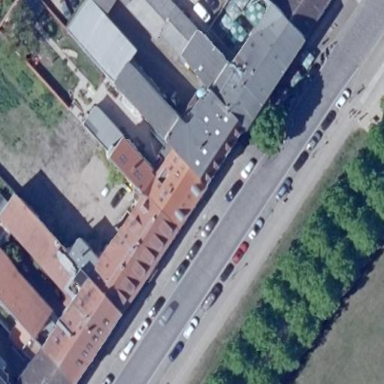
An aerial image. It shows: Paved parking lane.